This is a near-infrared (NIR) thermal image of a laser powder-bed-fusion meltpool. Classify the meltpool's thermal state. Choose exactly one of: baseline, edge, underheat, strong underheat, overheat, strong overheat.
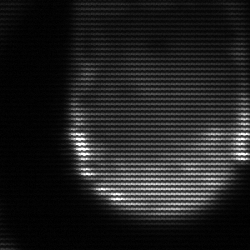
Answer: strong underheat